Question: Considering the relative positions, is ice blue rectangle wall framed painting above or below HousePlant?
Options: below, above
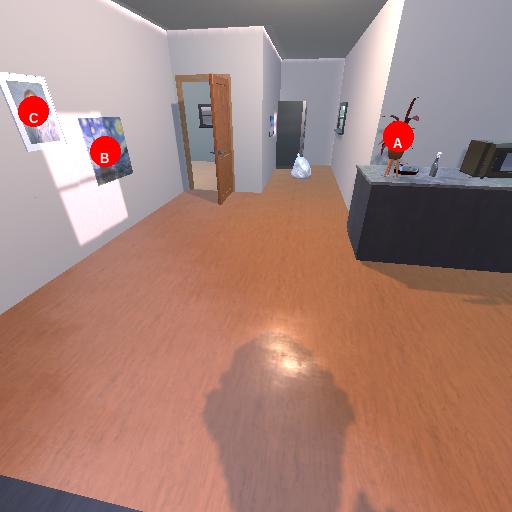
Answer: below